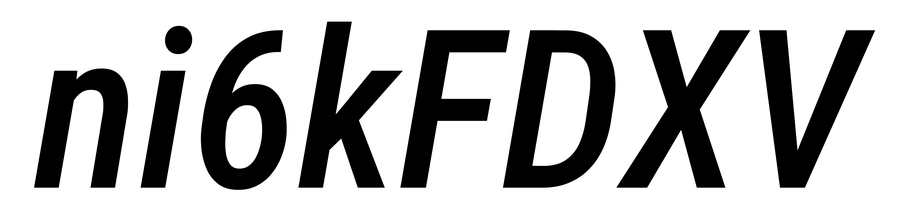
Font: Roboto-Italic_Condensed_Medium_Italic